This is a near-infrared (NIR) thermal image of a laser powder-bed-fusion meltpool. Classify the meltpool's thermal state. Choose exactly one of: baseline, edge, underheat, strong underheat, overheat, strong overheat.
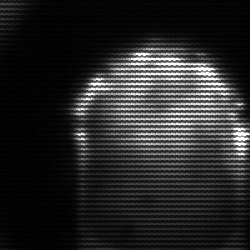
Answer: baseline